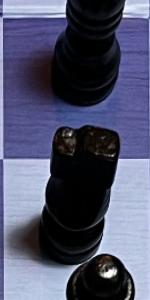
Label: Knight_Black